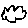
Label: cloud